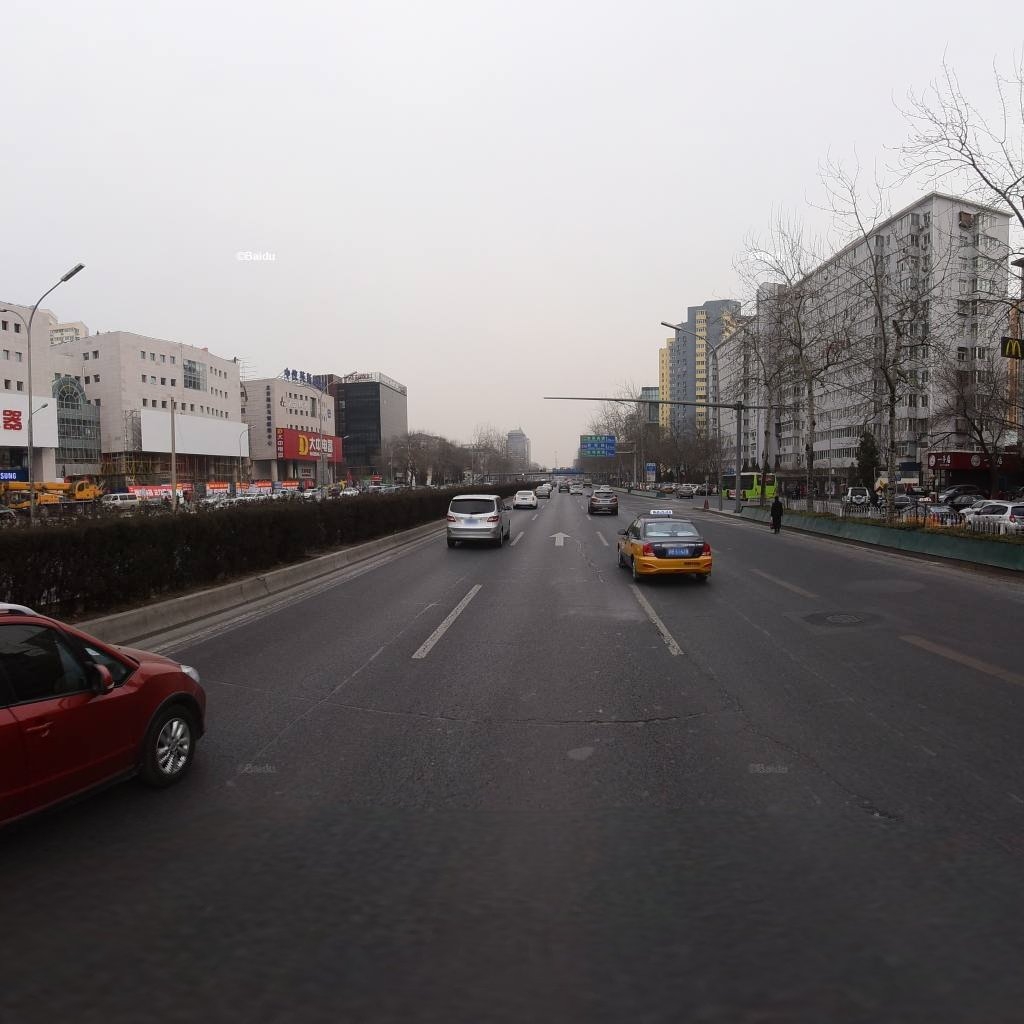
Region: Xicheng
Road damage annotations: longitudinal patch, transverse crack, longitudinal crack, manhole cover, longitudinal patch